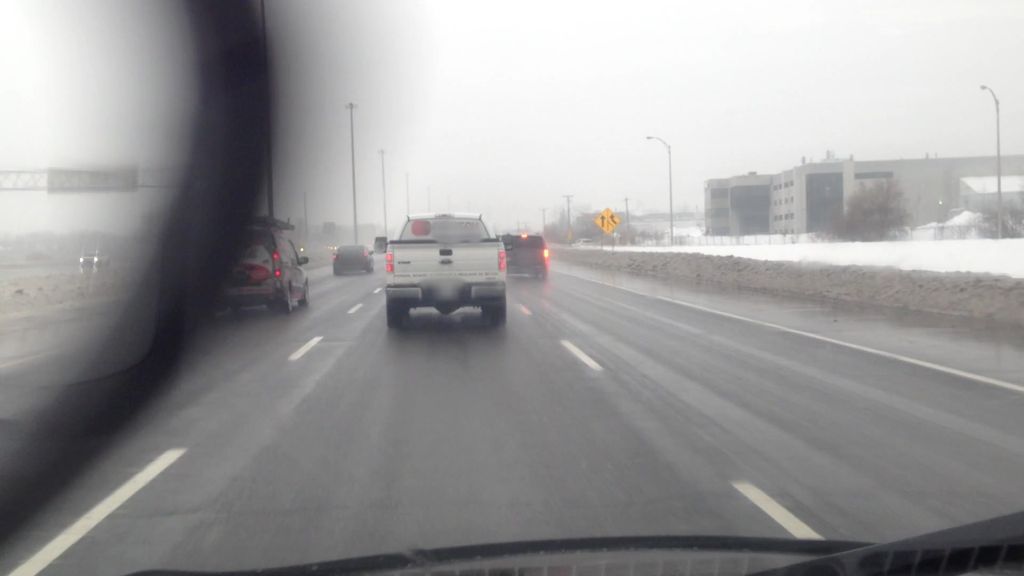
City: montreal